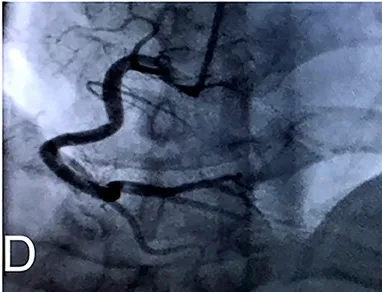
(D) RCA have no significant abnormality.
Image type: radiology (x_ray)